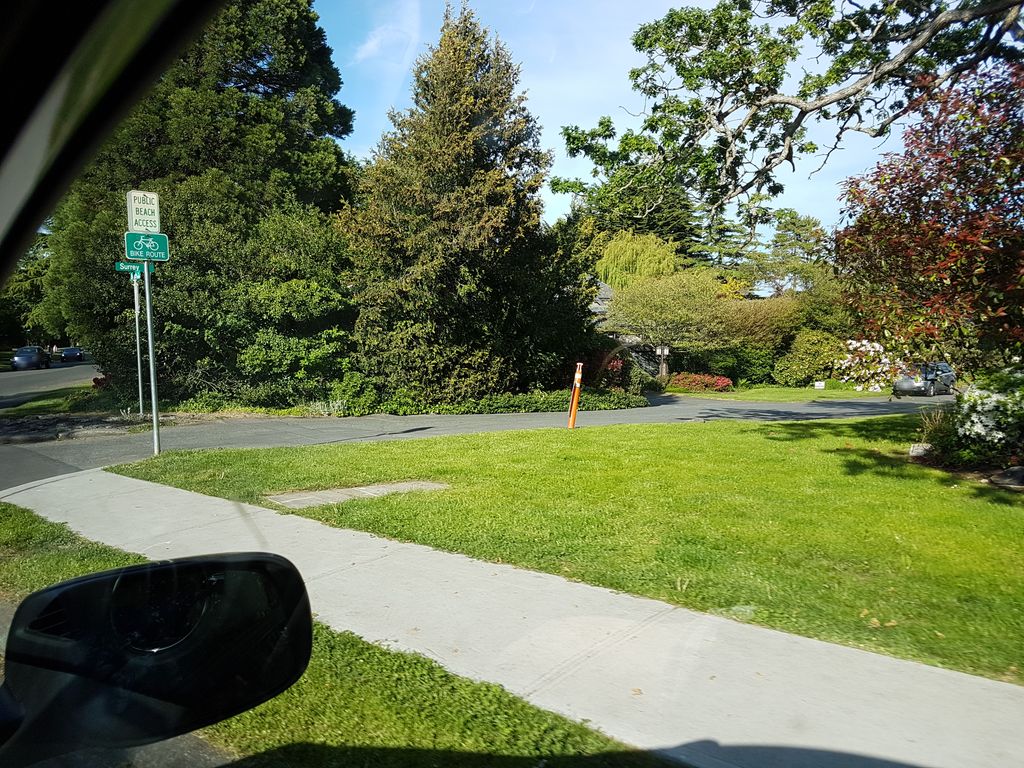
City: victoria